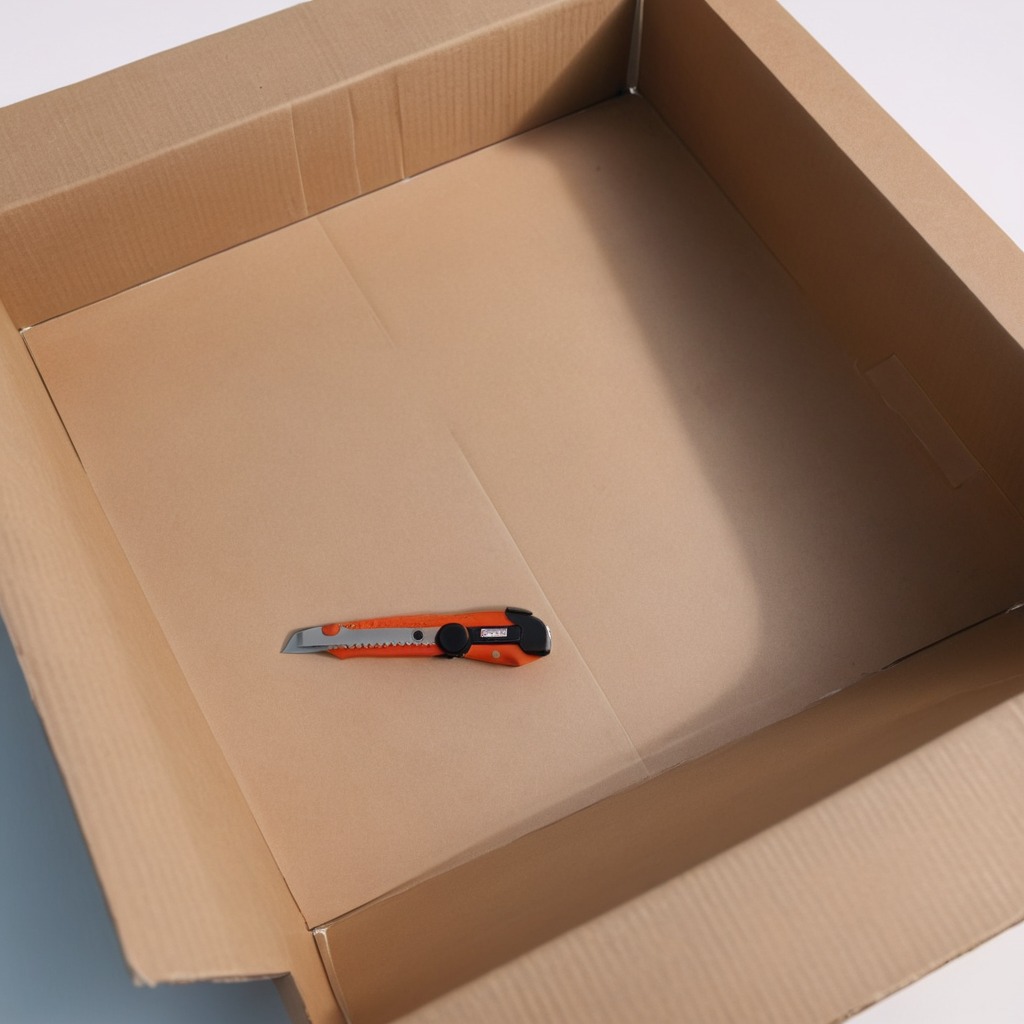
A utility knife lying on a clean dry cardboard box surface in an outdoor workshop during daytime bright natural light soft shadows slightly creased but